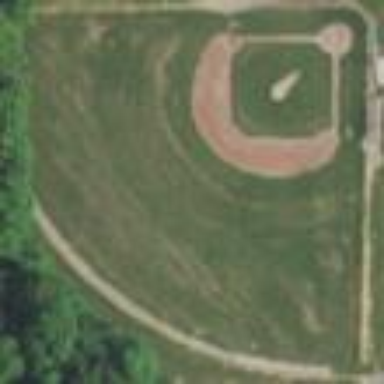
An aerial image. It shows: Baseball pitch for leisure and sports activities.